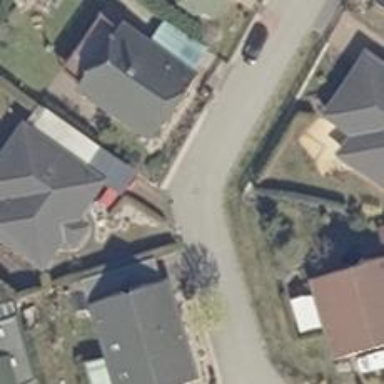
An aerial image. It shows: Living street.